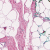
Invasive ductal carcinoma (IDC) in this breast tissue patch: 0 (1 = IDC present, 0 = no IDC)